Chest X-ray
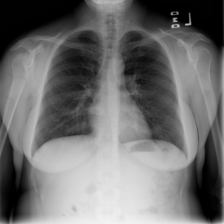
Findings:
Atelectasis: negative
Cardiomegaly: negative
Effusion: negative
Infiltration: negative
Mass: negative
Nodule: negative
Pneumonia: negative
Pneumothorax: negative
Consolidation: negative
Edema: negative
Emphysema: negative
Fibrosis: negative
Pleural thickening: negative
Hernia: negative